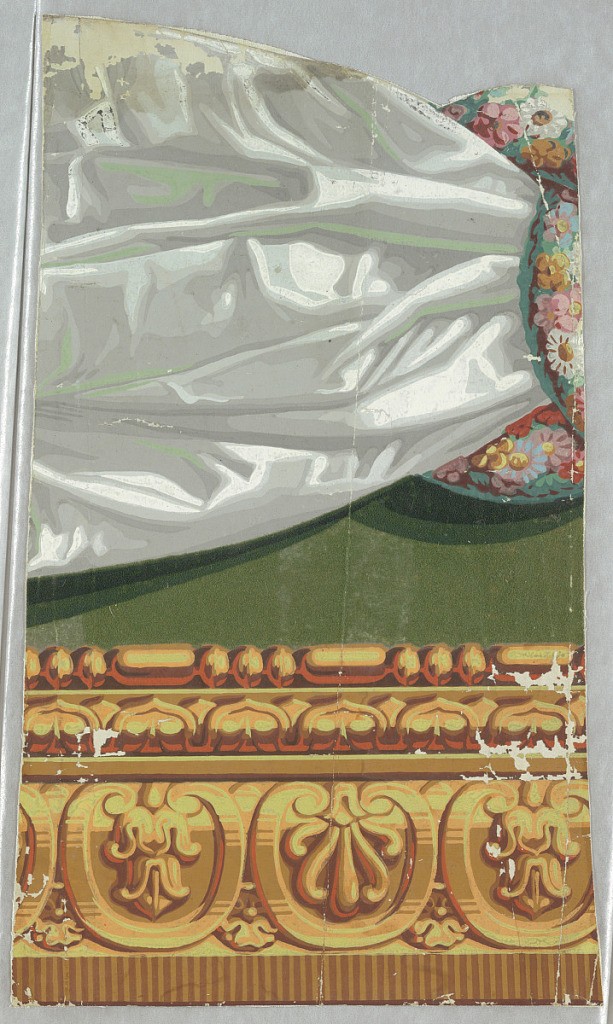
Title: Border
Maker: Dufour et Leroy
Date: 1810–15
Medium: Block-printed and flocked on handmade paper
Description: Vertical rectangle. Portion of a frieze with simulated carved architectural moldings across bottom. Above, portion of two floral wreaths through which passes white satin drapery shaded in greys and green. The top edge of the drapery has been cut out.